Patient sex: M
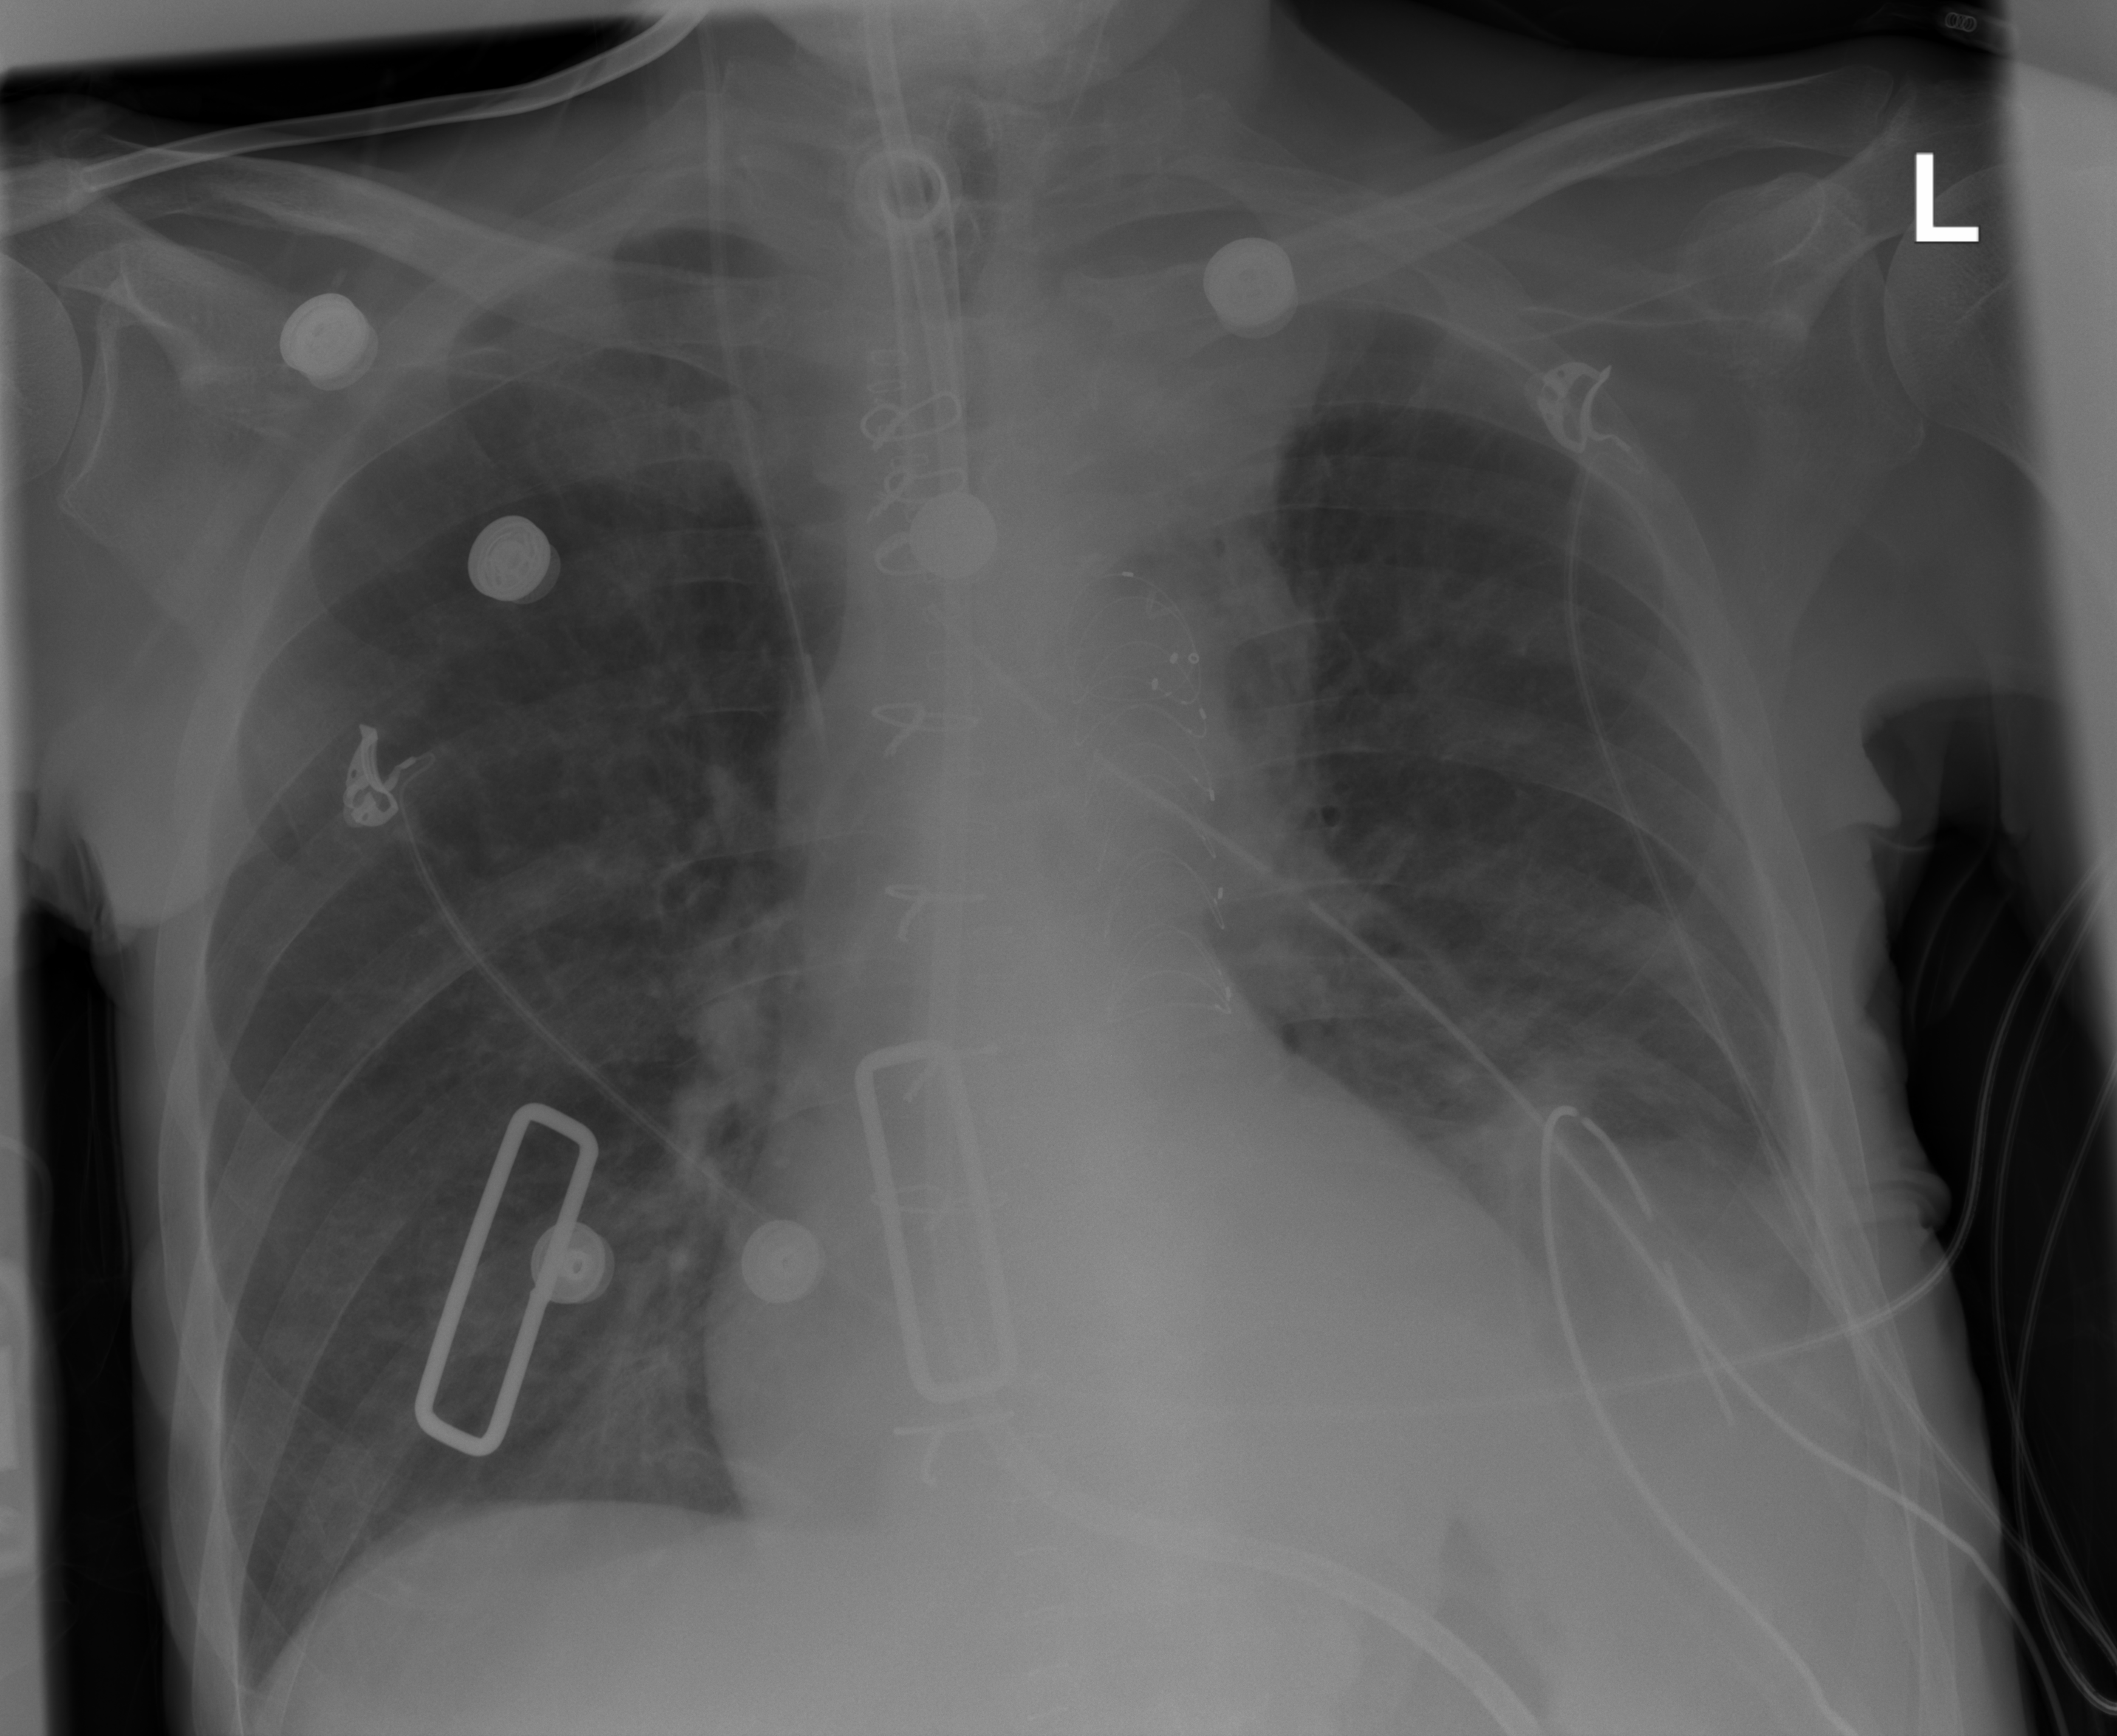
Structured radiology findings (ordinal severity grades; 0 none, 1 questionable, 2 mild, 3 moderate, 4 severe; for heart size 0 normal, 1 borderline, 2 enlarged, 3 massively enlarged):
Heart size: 2
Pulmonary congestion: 0
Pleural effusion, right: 0
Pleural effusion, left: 3
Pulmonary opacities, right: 0
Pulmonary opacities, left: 0
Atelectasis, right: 0
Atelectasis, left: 2